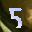
Label: 5